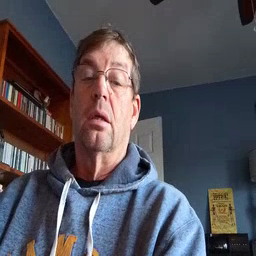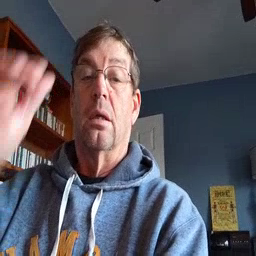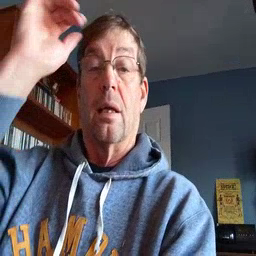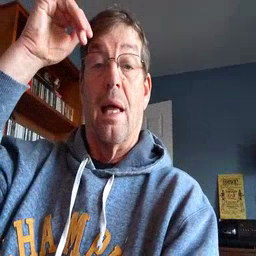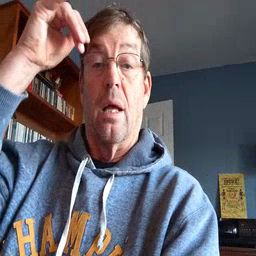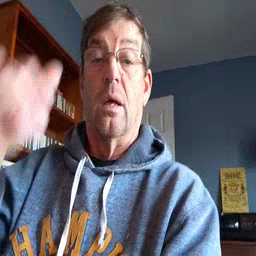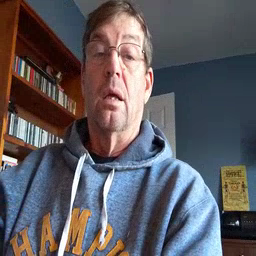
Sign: cow